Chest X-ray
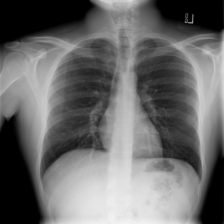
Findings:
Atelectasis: negative
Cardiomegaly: negative
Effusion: negative
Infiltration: positive
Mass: negative
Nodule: negative
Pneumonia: negative
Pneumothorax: negative
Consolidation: negative
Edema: negative
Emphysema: negative
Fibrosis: negative
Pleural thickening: negative
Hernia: negative